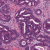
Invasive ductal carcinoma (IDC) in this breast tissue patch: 0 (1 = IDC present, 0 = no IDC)